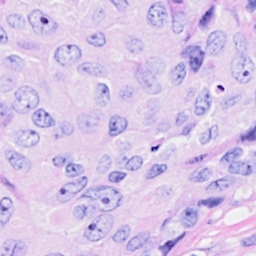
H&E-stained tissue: Breast